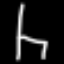
Label: chair